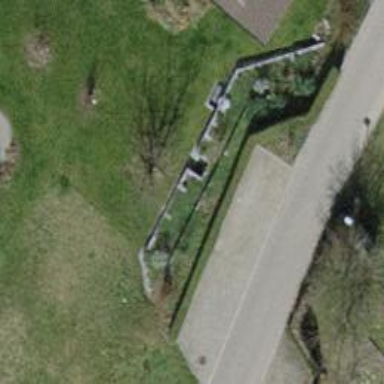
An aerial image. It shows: Hedge barrier.